RGB frame:
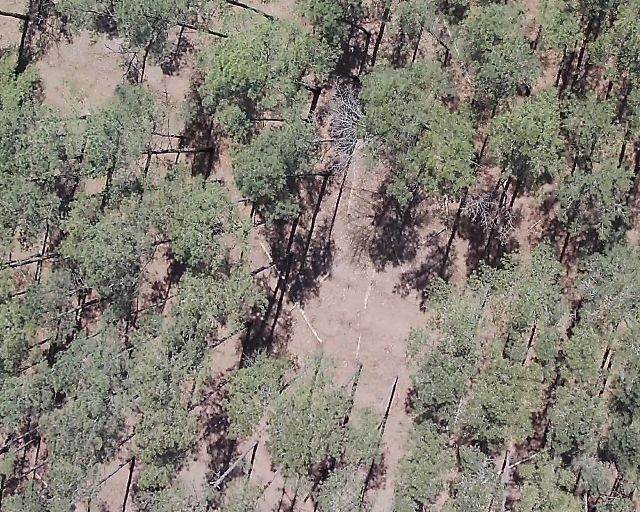
Thermal frame:
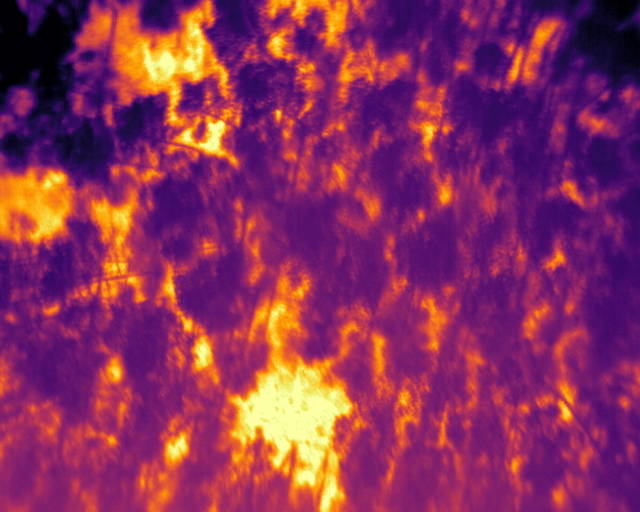
Captured: 2026-02-27 02:36:38
Pixels at or above 80 °C: 0 (fraction of frame: 0)